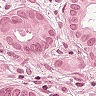
Metastatic tissue present: yes